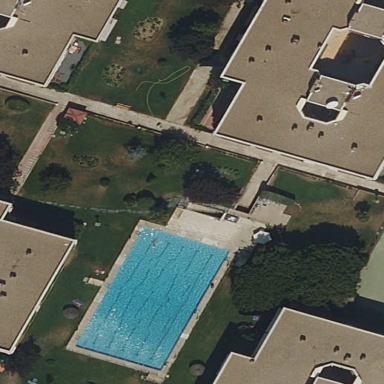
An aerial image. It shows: Swimming pool located in leisure land.